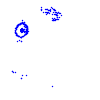
Particle: electron